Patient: sex F, age 40
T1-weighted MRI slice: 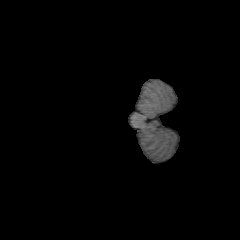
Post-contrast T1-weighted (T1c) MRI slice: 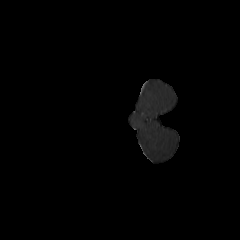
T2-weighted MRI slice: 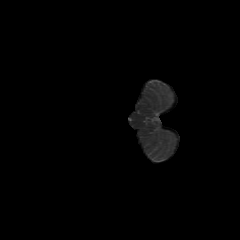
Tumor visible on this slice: no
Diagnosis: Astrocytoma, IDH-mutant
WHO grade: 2